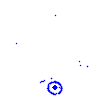
Particle: electron